Question:
I saw this really cool feature in a app. Currently I am showing MessageBox to ask if User wants to exit app. But as shown in Image this ExitNotification comes at the top of page like a Push Notification and if User presses back button once more the app exits.
Please help me how can i create similar notification. Thanks.
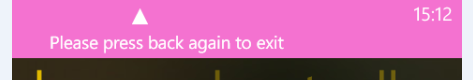
Answer: That Control is <URL> from Coding4fun toolkit. To begin using ToastPrompt first add a reference to the 'Coding4Fun.Phone.Controls.dll' assembly.
After that create 'ToastPrrompt' like this in method 'OnBackKeyPress' from <URL>
'''
protected override void OnBackKeyPress(CancelEventArgs e)
{
if (!isExit)
{
isExit = true;
var toast = new ToastPrompt();
toast.Message = "Press back again to exit?";
toast.MillisecondsUntilHidden = 3000;
toast.Completed += (o, ex) => { isExit = false; };
toast.Show();
e.Cancel = true;
}
else
{
NavigationService.RemoveBackEntry();
}
}
'''
Note : You have to create 'bool variable as isExit' & MillisecondsUntilHidden is count of time to display popup in millseconds.
Thanks to Coding4Fun guys